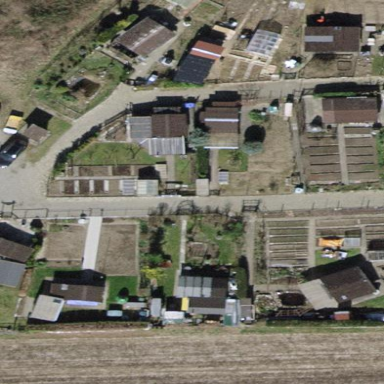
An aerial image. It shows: Area designated for allotments.